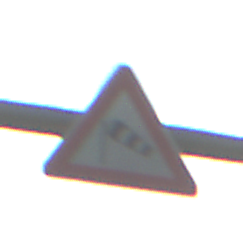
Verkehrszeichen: SeitenwindVonLinks
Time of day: MorningAfternoon
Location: Outdoor (Suburban)
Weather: PartlyCloudy
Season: NotSpecified
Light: Natural